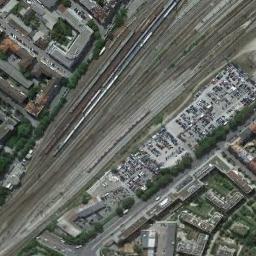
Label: railway